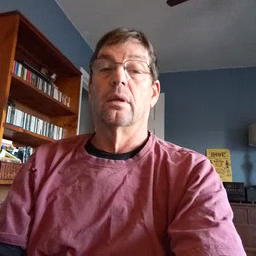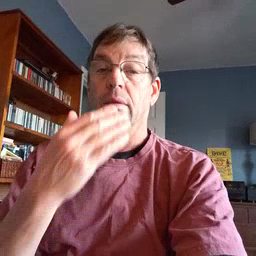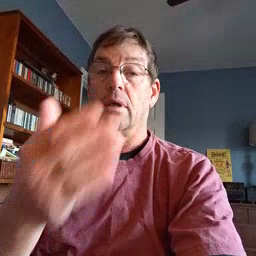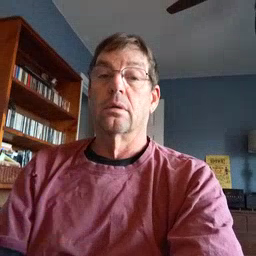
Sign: thankyou